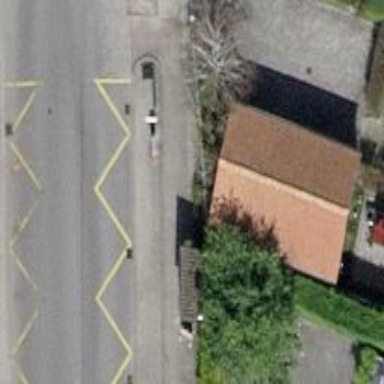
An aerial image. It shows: Sidewalk made of asphalt leading to platform for public transport.